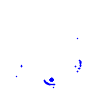
Particle: proton